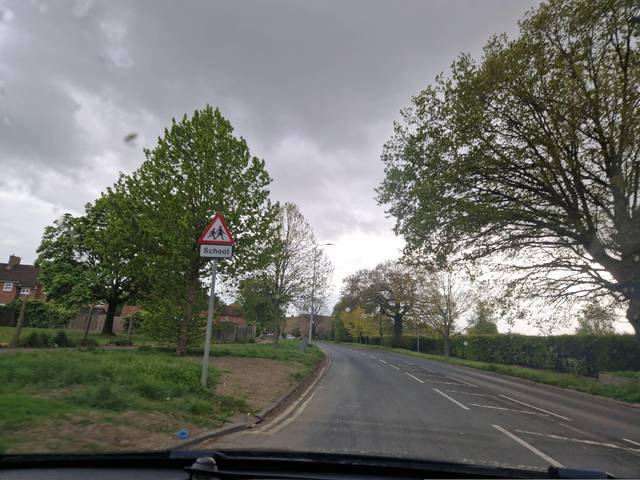
Region: United Kingdom
Coordinates: 51.872, 0.8783